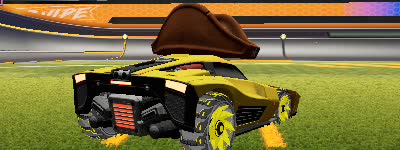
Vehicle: breakout